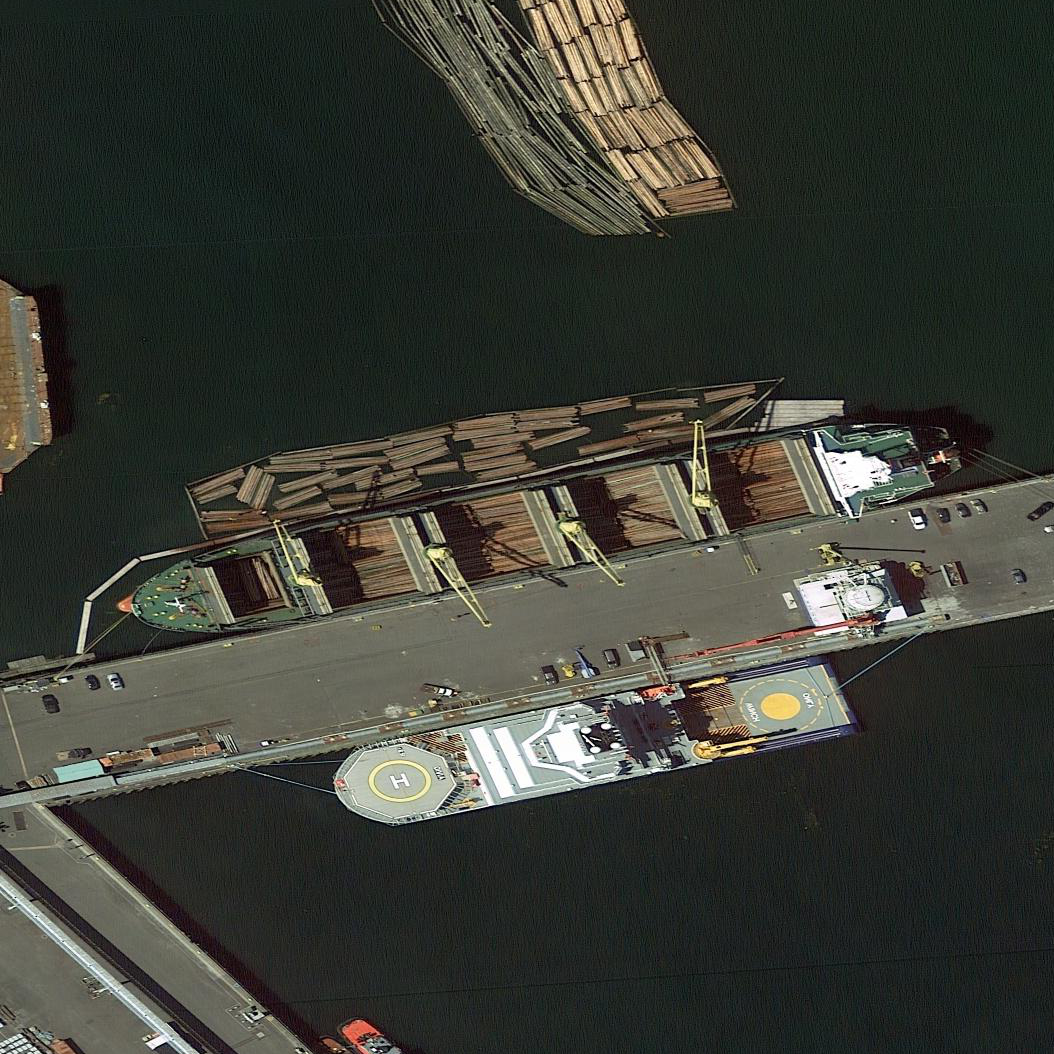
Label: civil